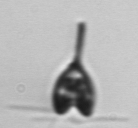
Label: Pyramimonas_longicauda